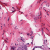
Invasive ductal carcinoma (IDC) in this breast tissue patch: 0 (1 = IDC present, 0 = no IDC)